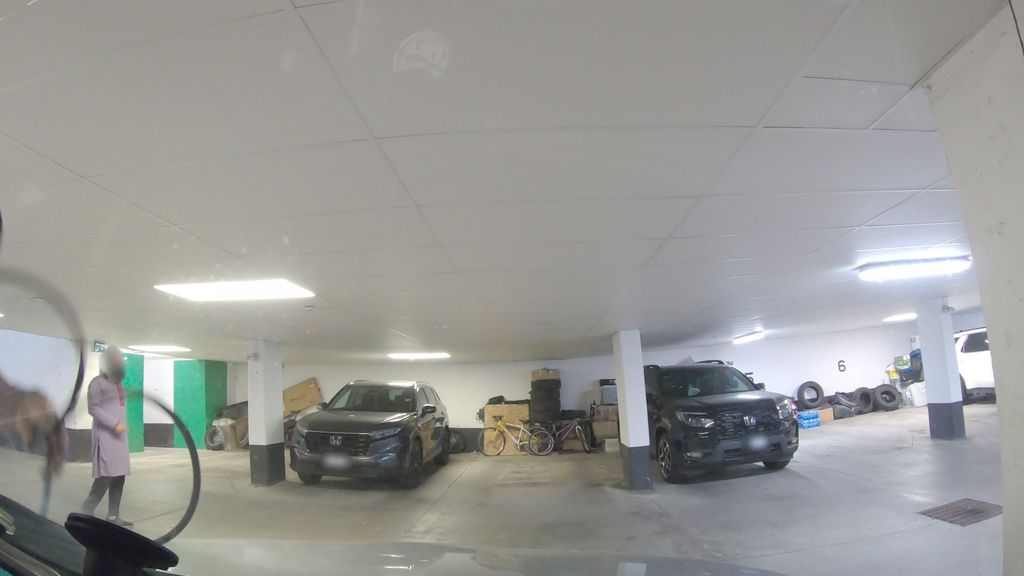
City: toronto